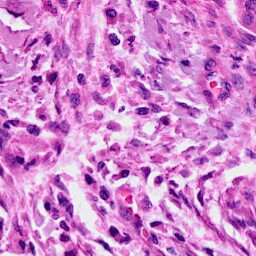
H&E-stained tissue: Cervix